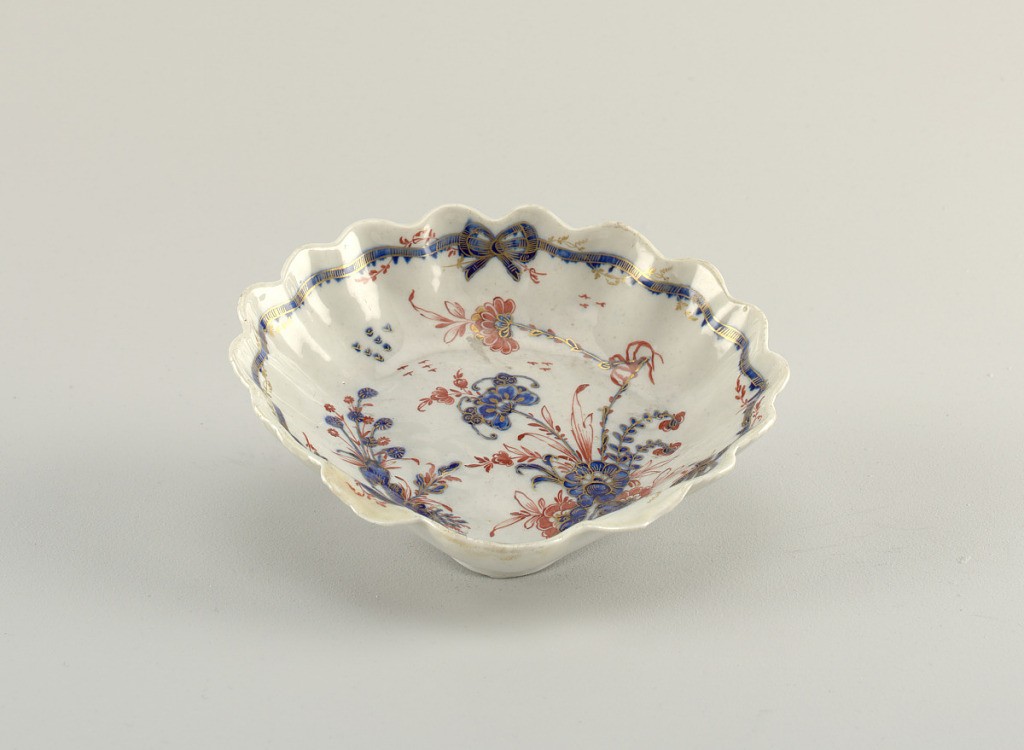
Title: Six Shell-Shaped Dishes
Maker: Cozzi Porcelain Factory, Italian, 1763 – 1812
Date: ca. 1770
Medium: hard paste porcelain, vitreous enamel, gold
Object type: dishes
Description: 1938-57-657-a/f: Six shell-shaped dishes decorated with carnations ...;     1938-57-657-a: Shell form, decorated in Chinese style with carnat...